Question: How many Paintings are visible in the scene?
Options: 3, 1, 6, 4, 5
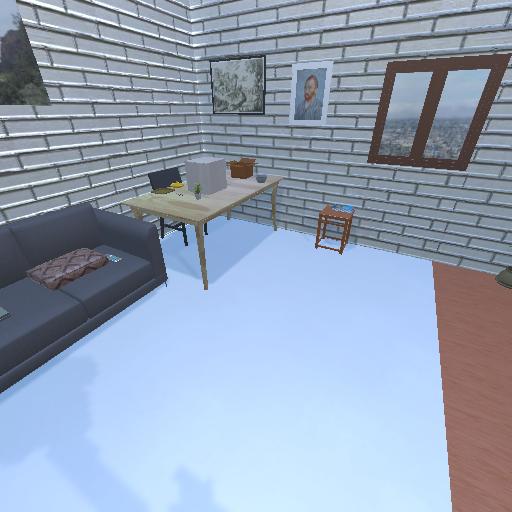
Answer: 3